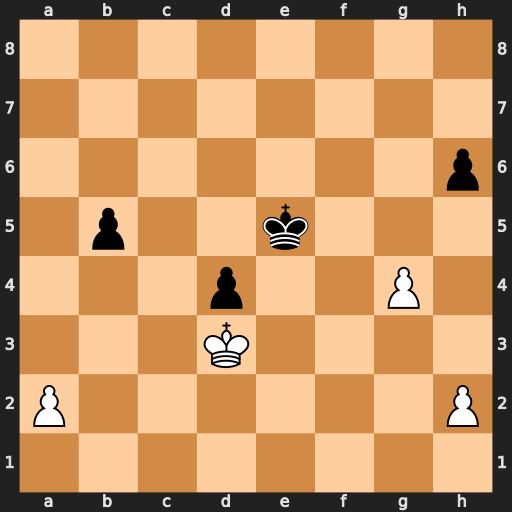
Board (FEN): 8/8/7p/1p2k3/3p2P1/3K4/P6P/8
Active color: w
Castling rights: -
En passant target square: -
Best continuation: h4 b4 h5 Kf4 Kxd4